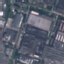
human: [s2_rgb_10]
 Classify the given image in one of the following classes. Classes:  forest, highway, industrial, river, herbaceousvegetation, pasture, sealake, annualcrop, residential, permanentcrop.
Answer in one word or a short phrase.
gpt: Industrial